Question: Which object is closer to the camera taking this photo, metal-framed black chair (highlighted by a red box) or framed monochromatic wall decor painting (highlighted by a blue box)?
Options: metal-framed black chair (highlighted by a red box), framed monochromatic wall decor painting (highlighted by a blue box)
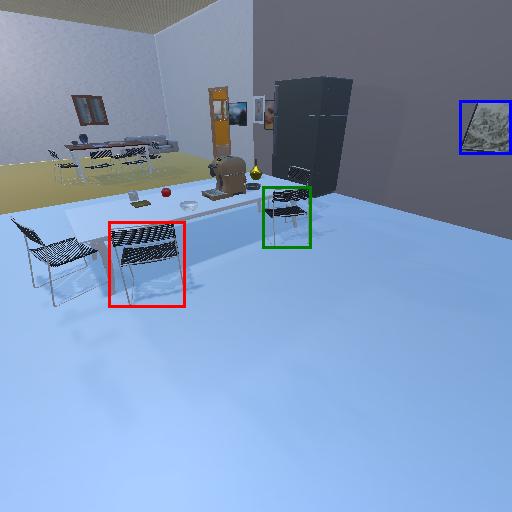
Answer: metal-framed black chair (highlighted by a red box)